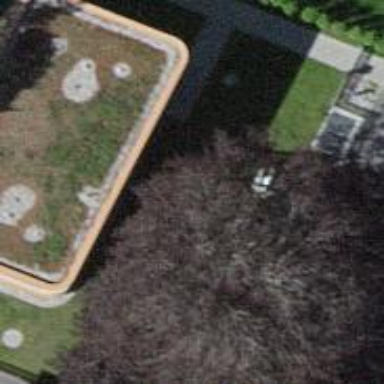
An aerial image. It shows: Bench.